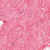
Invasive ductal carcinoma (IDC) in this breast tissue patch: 0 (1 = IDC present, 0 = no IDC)